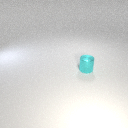
small cyan metal cylinder